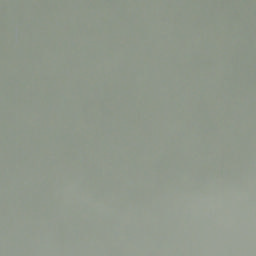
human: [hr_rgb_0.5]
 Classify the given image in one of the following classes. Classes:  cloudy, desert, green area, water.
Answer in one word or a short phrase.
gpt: cloudy